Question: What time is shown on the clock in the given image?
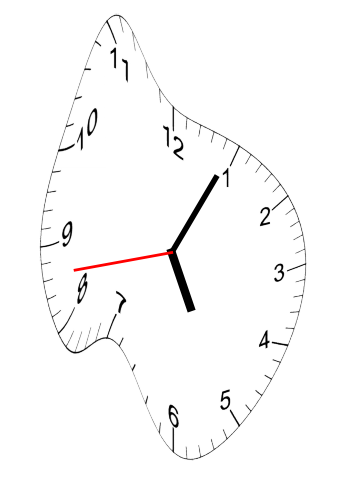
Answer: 05:04:43